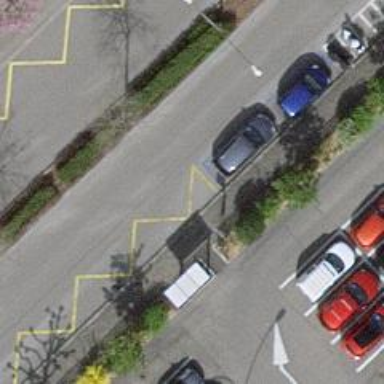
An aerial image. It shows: Sidewalk made of asphalt leading to platform for public transport.